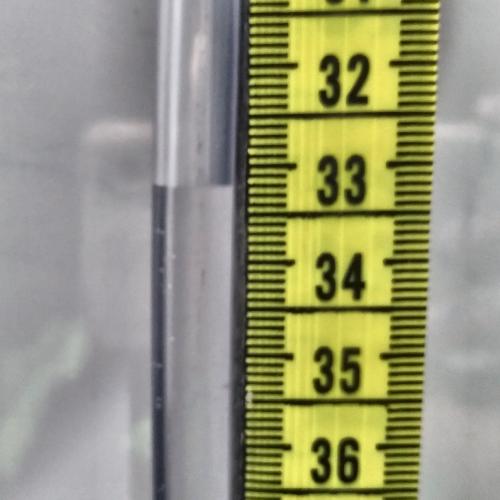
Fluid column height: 33.2 cm